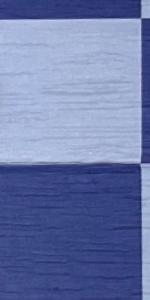
Label: Empty